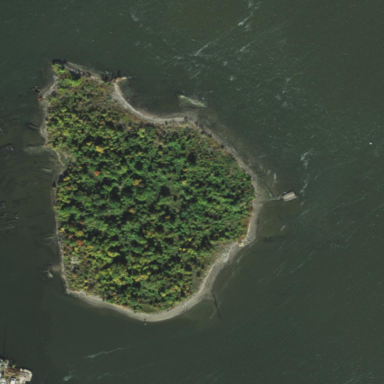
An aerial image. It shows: Island designated as nature reserve.